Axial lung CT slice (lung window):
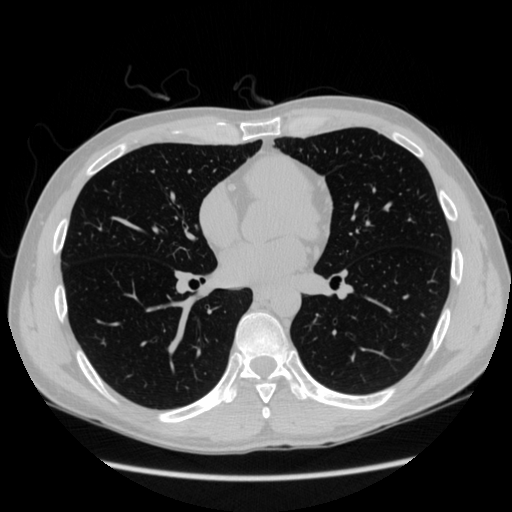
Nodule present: no